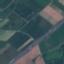
Land use / land cover: Highway